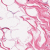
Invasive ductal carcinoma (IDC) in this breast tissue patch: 0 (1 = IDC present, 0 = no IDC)